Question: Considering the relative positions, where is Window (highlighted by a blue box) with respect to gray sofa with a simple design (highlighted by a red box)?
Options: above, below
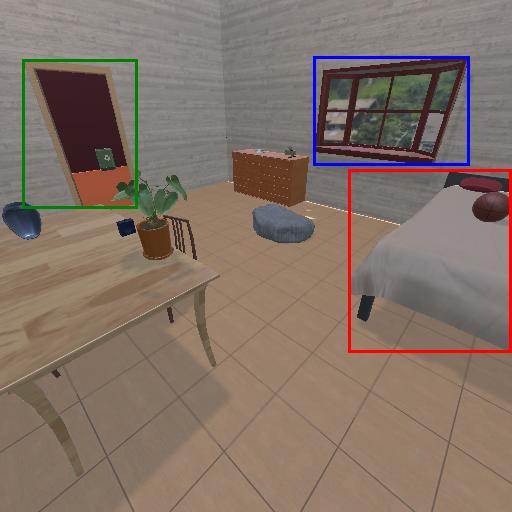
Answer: above